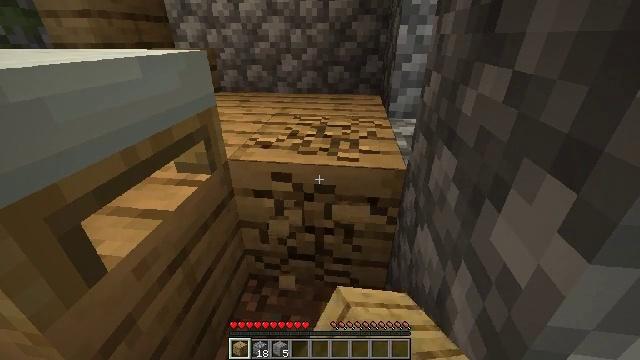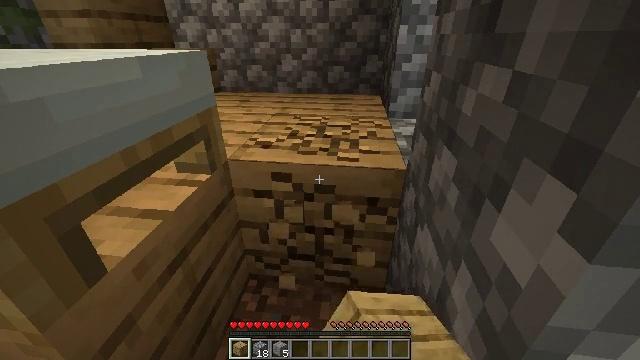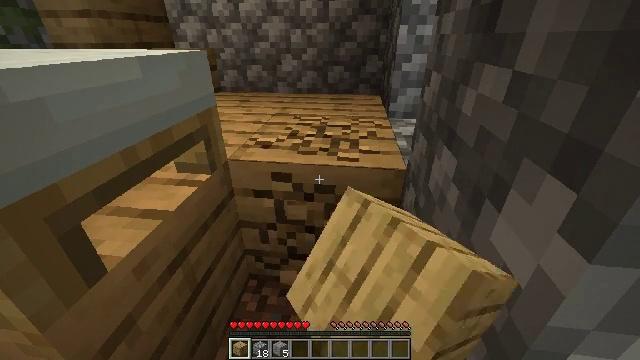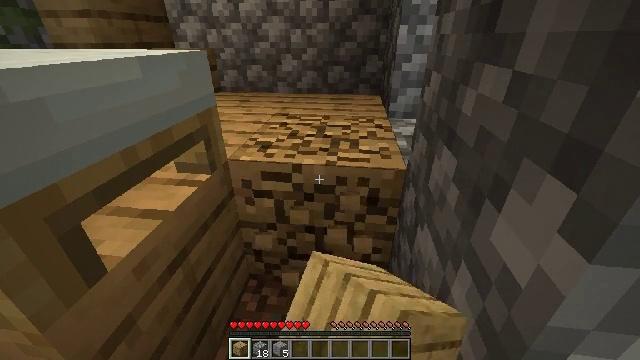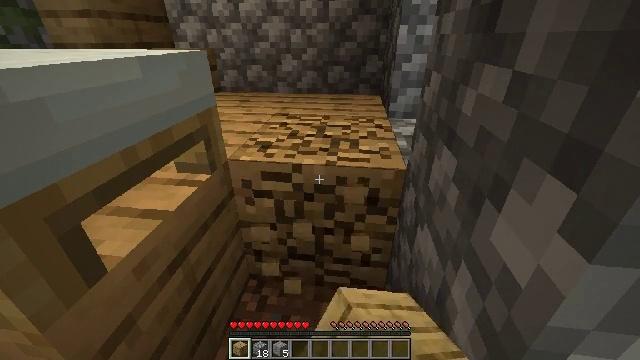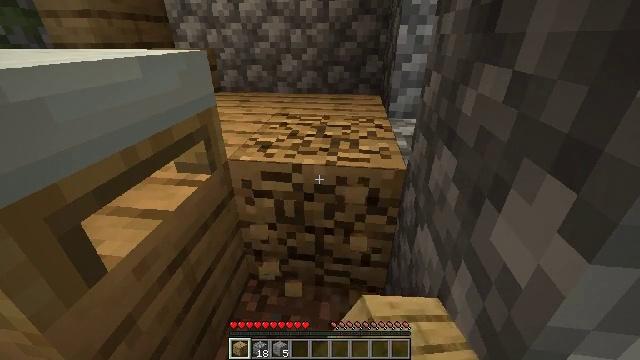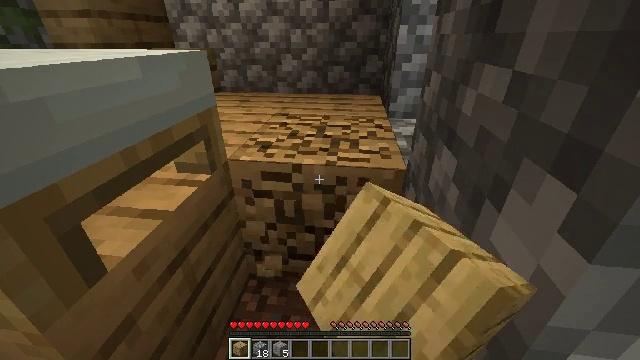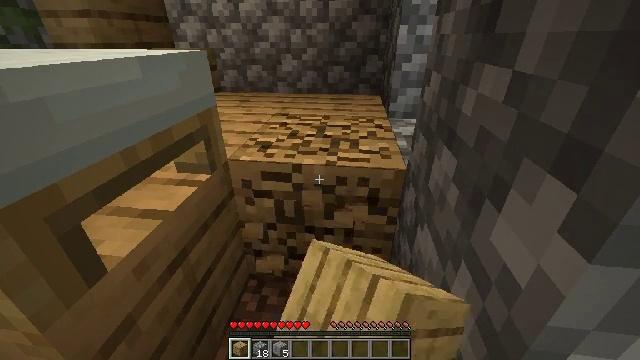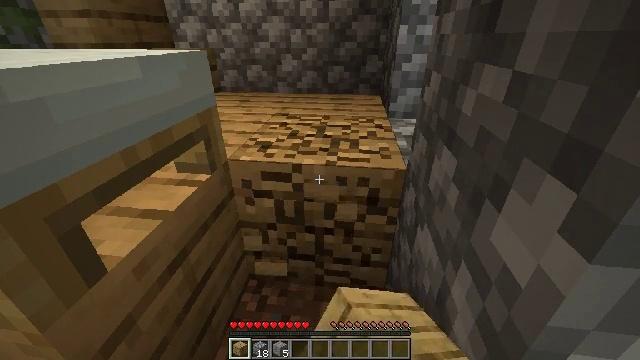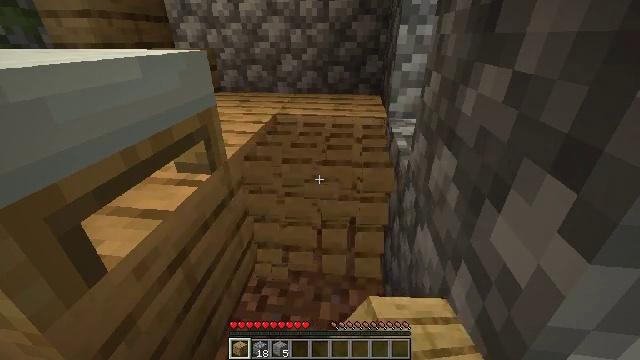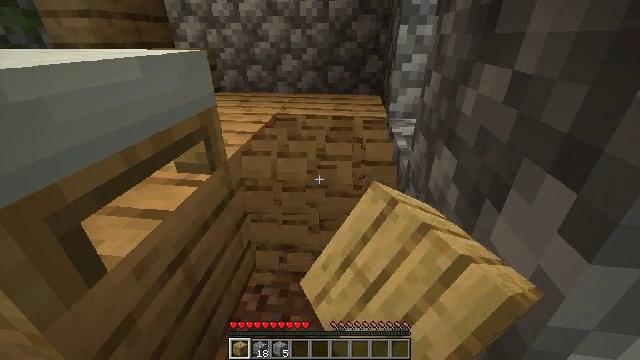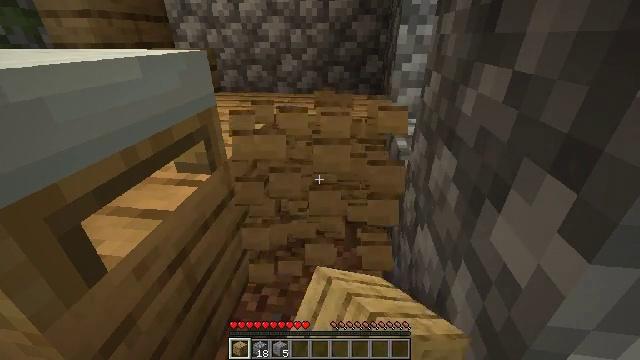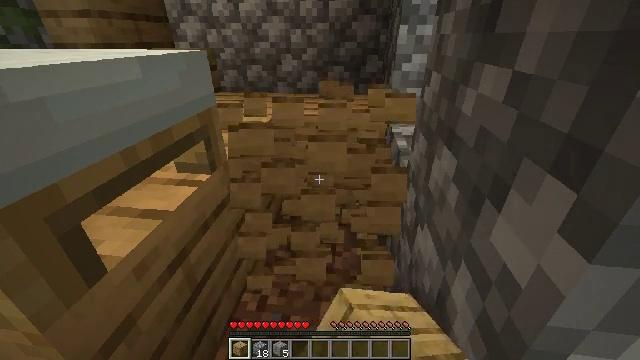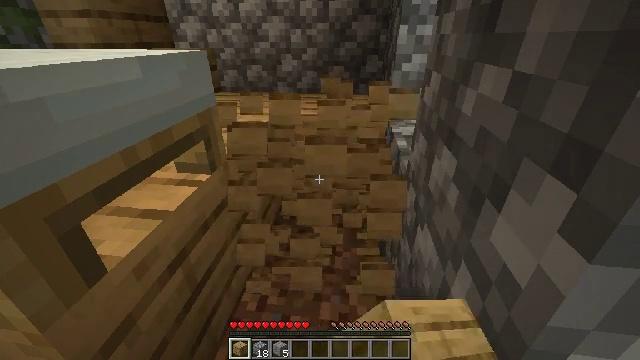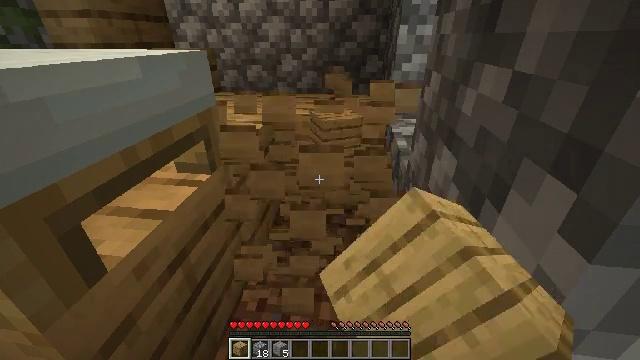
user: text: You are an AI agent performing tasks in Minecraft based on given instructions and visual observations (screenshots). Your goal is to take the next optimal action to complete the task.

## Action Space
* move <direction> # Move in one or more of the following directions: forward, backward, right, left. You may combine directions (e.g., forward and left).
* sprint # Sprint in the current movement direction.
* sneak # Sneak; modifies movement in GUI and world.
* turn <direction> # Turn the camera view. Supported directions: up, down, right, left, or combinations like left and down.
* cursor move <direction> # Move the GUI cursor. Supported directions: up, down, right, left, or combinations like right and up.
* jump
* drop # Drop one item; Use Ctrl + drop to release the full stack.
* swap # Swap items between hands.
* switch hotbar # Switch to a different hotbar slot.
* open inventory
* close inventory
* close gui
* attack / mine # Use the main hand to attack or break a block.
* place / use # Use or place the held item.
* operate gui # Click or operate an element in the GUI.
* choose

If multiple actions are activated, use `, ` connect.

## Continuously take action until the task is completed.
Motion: motion action
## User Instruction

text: Gather some oak planks.
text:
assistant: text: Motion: attack / mine
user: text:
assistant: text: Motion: attack / mine
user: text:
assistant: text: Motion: attack / mine
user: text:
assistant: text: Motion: attack / mine
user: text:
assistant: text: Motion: attack / mine
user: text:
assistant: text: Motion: attack / mine
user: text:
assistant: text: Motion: attack / mine
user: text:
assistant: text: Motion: attack / mine
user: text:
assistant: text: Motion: attack / mine
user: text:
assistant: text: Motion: attack / mine
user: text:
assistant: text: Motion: attack / mine
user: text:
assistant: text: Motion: attack / mine
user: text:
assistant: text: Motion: attack / mine
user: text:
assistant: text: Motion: attack / mine
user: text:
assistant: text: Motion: attack / mine